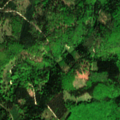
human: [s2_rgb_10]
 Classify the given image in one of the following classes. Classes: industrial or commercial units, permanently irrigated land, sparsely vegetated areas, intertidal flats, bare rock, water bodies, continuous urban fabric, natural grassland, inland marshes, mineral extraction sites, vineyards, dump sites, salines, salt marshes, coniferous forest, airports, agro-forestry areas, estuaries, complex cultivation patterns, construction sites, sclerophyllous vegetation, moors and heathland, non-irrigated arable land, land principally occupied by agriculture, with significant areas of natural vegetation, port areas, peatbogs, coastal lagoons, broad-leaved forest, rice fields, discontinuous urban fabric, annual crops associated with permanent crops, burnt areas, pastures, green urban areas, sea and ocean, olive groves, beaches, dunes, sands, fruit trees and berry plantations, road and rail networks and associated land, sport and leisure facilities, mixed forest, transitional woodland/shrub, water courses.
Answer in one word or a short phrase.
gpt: broad-leaved forest, coniferous forest, mixed forest